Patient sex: F
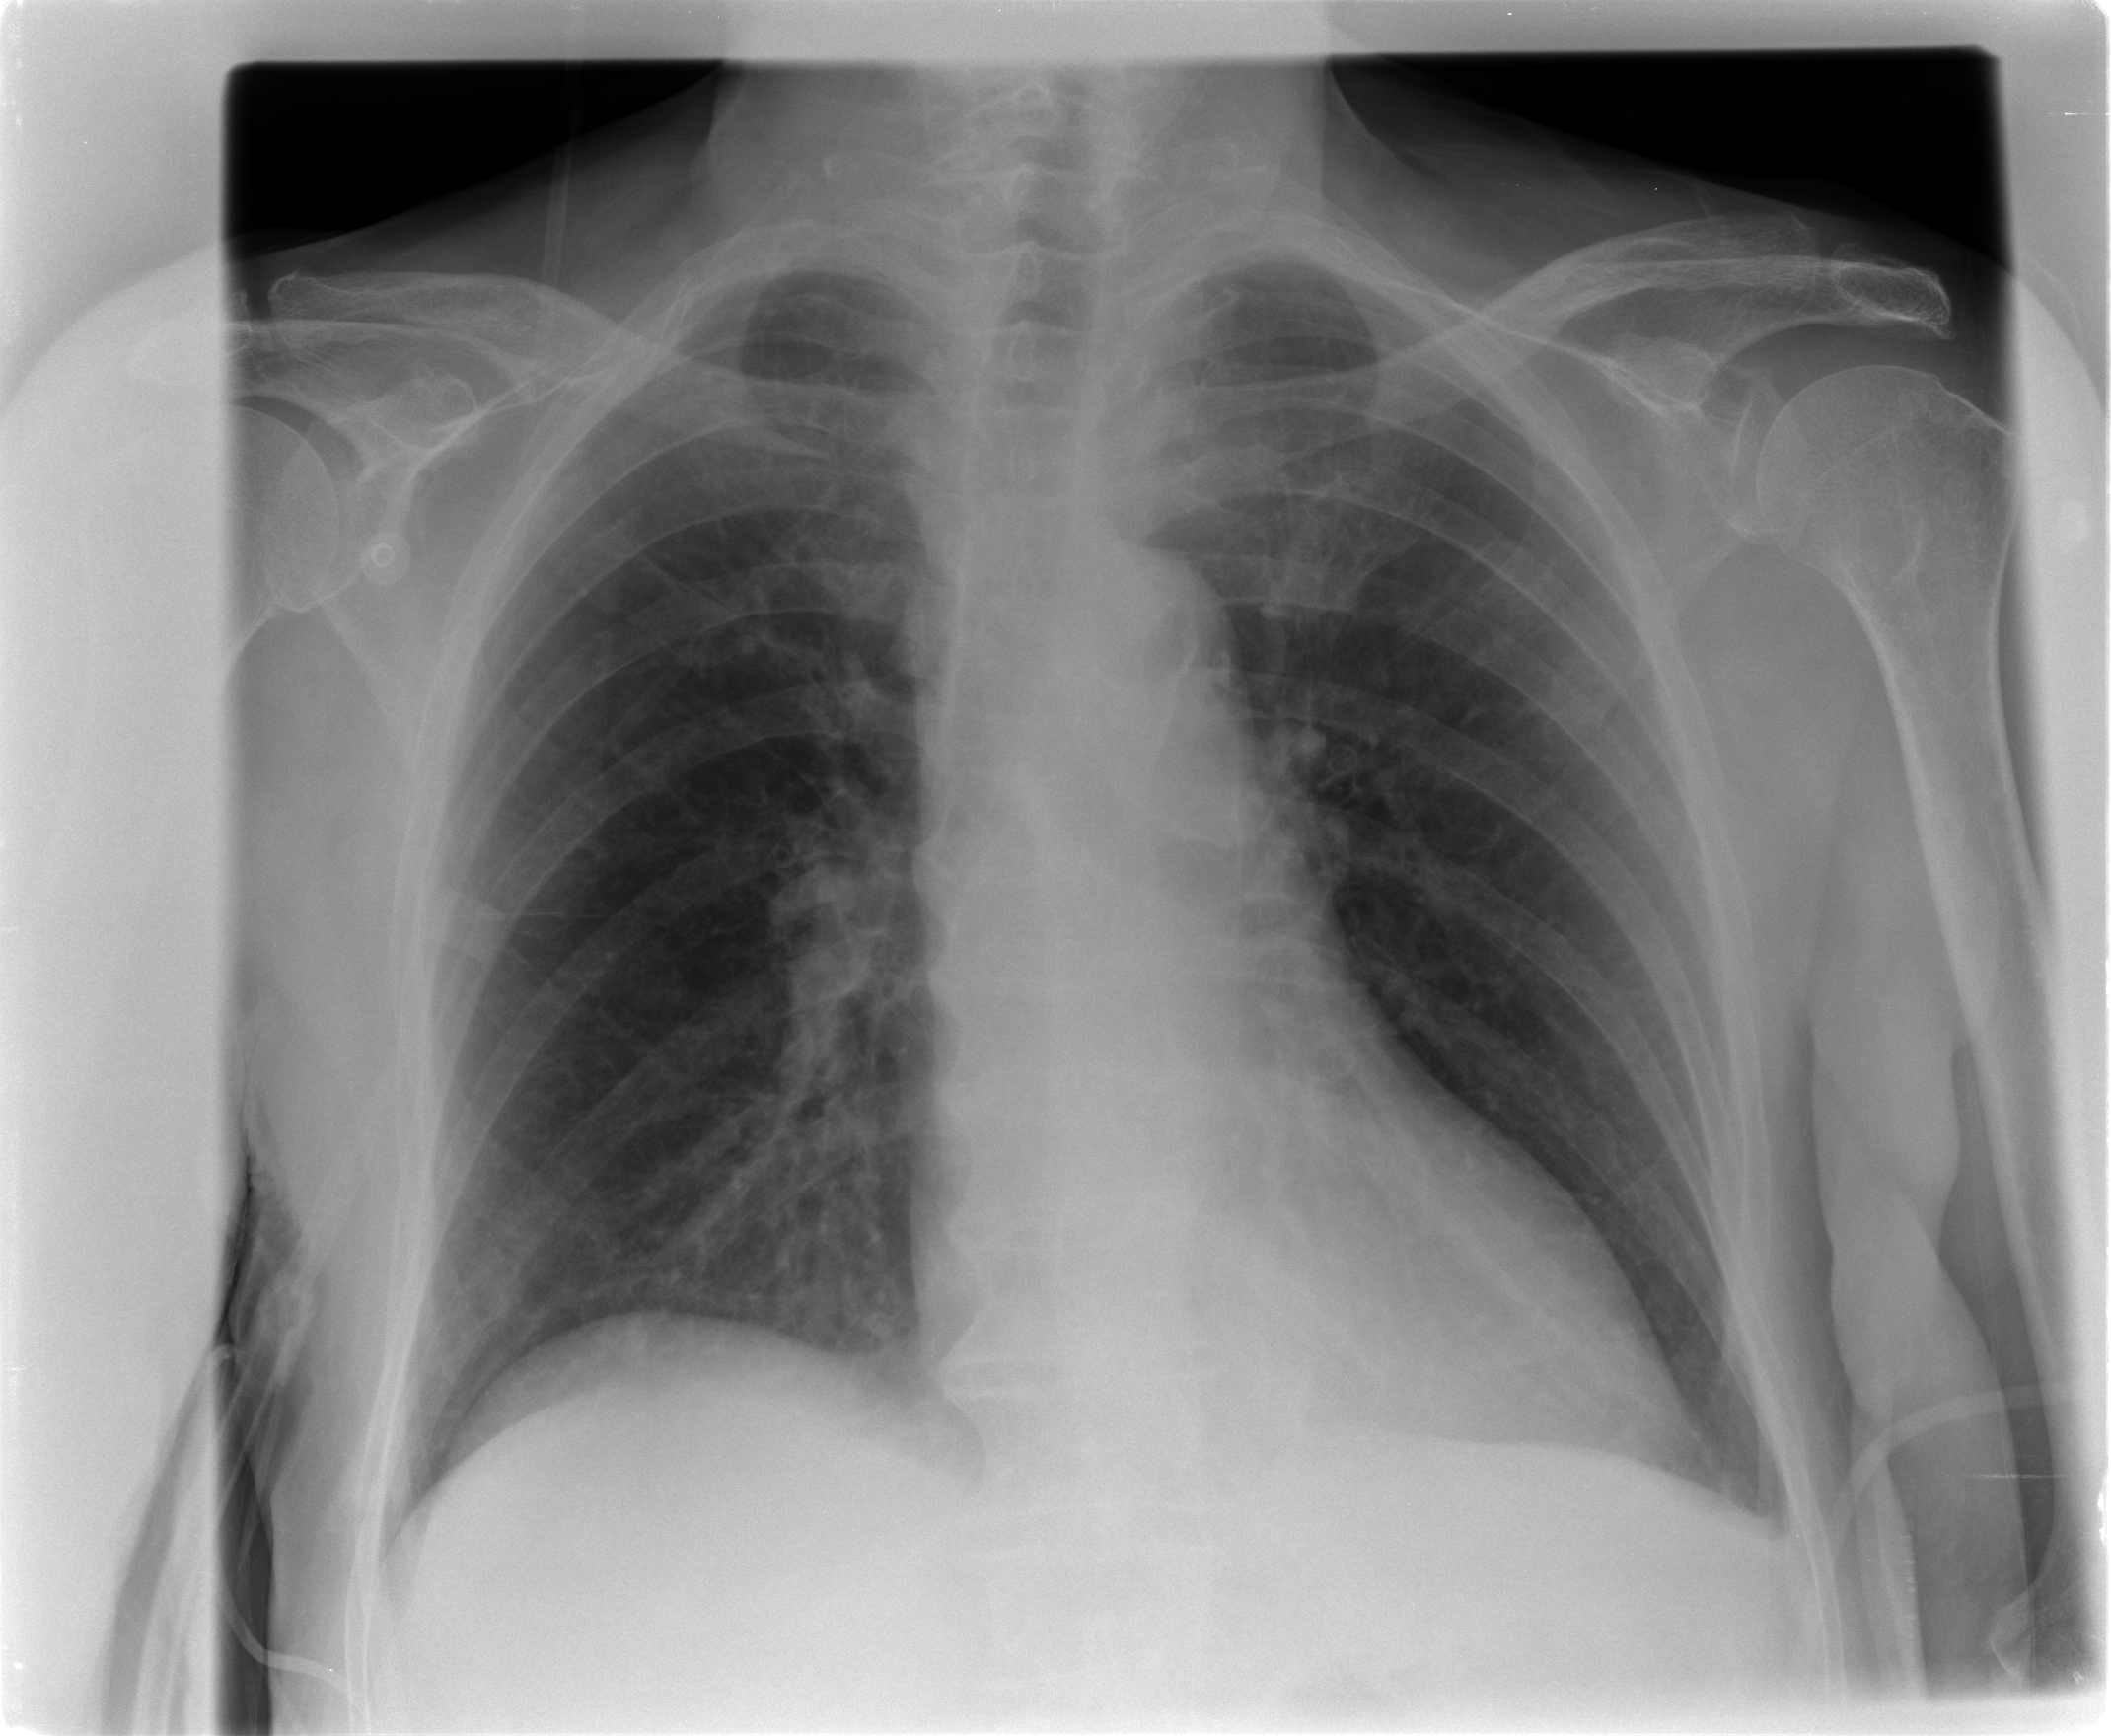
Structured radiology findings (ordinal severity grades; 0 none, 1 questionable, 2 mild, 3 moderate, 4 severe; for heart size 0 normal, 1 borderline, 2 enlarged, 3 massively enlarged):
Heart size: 0
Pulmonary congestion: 0
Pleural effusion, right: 0
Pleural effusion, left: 1
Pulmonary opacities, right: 0
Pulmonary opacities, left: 0
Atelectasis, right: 0
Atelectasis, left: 0